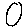
Label: circle